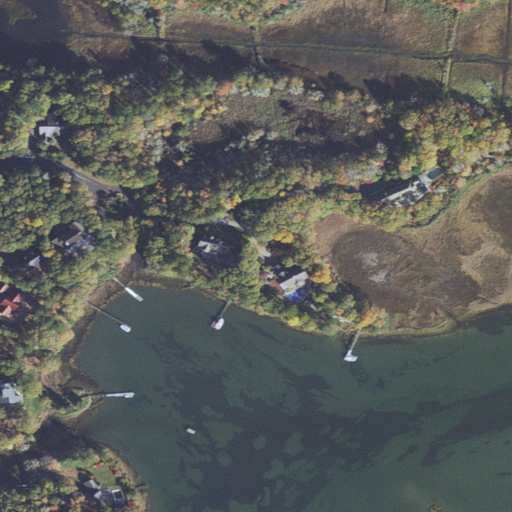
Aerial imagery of mountain in Massachusetts named Wills Hill containing herbaceous wetlands, open water, low intensity development, woody wetlands, medium intensity development, mixed forest, evergreen forest, and open development